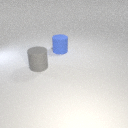
large blue rubber cylinder to the right of large gray rubber cylinder